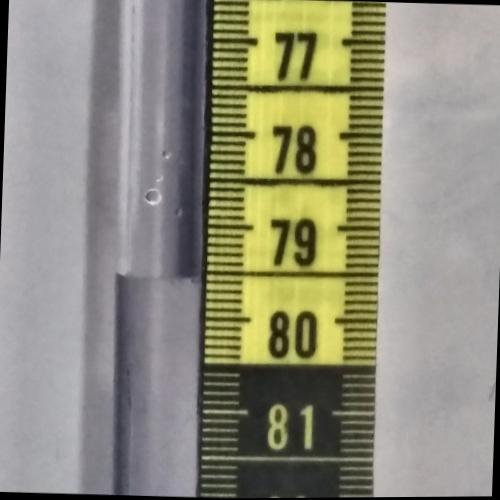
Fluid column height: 79.5 cm